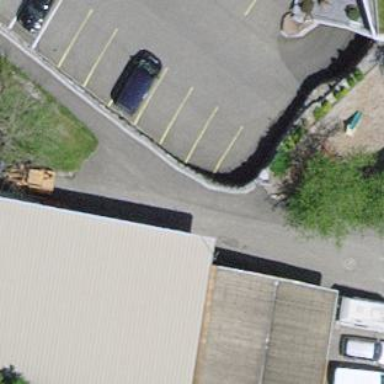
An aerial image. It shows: View of roof of building.